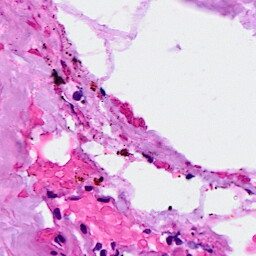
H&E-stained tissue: Breast